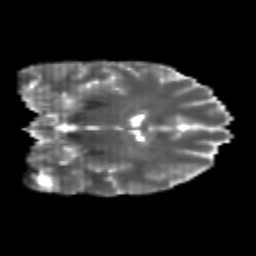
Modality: T2w
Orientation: coronal
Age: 22
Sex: male
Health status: healthy
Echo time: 0.074 s